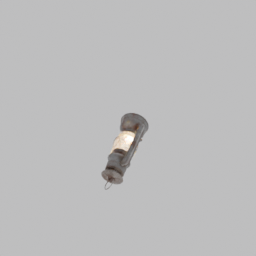
Label: lighting